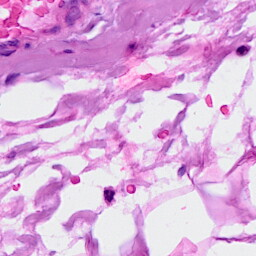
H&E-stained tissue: Breast